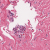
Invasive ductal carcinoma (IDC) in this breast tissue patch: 0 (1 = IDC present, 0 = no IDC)